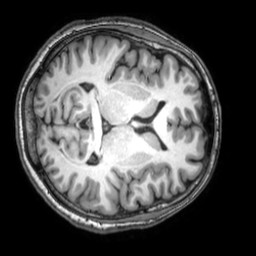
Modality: T1w
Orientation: axial
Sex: male
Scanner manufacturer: philips
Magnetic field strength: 3 T
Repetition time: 0.008211 s
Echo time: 0.00377 s